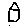
Label: house